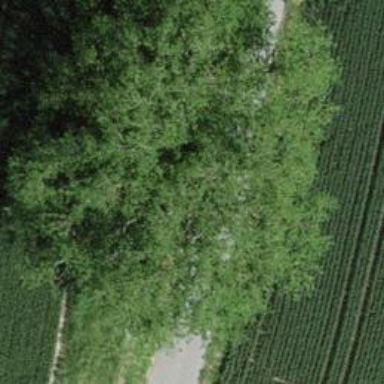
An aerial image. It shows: Beautiful tree in nature.